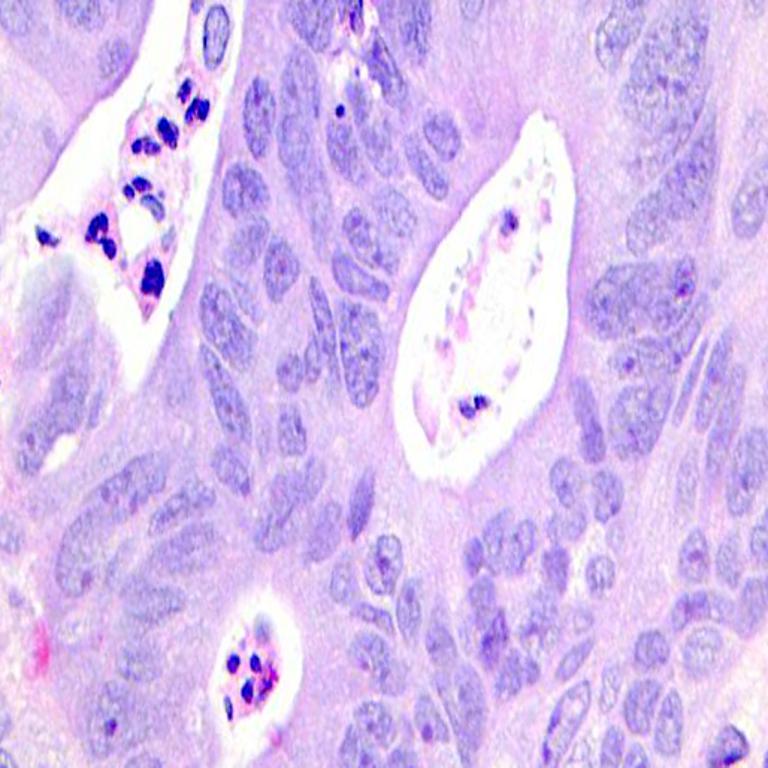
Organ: colon
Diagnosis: adenocarcinomas